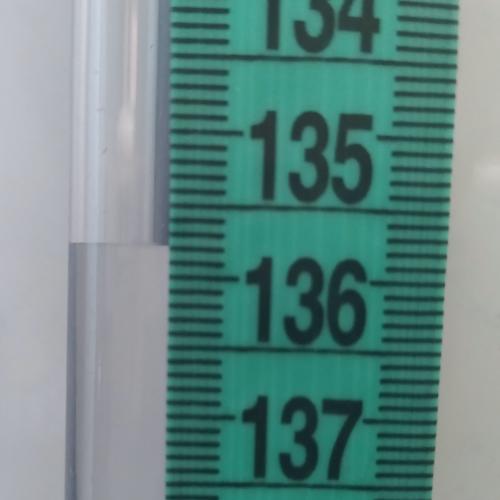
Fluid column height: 135.8 cm